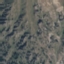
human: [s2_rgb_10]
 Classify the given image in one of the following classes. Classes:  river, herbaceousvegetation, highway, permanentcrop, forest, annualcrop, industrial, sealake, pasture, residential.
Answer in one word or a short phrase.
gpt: HerbaceousVegetation